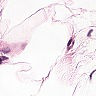
Metastatic tissue present: no